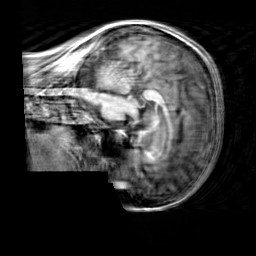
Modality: T1w
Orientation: sagittal
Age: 44
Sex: female
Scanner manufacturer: siemens
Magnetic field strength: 3 T
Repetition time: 2.3 s
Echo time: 0.00303 s